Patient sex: F
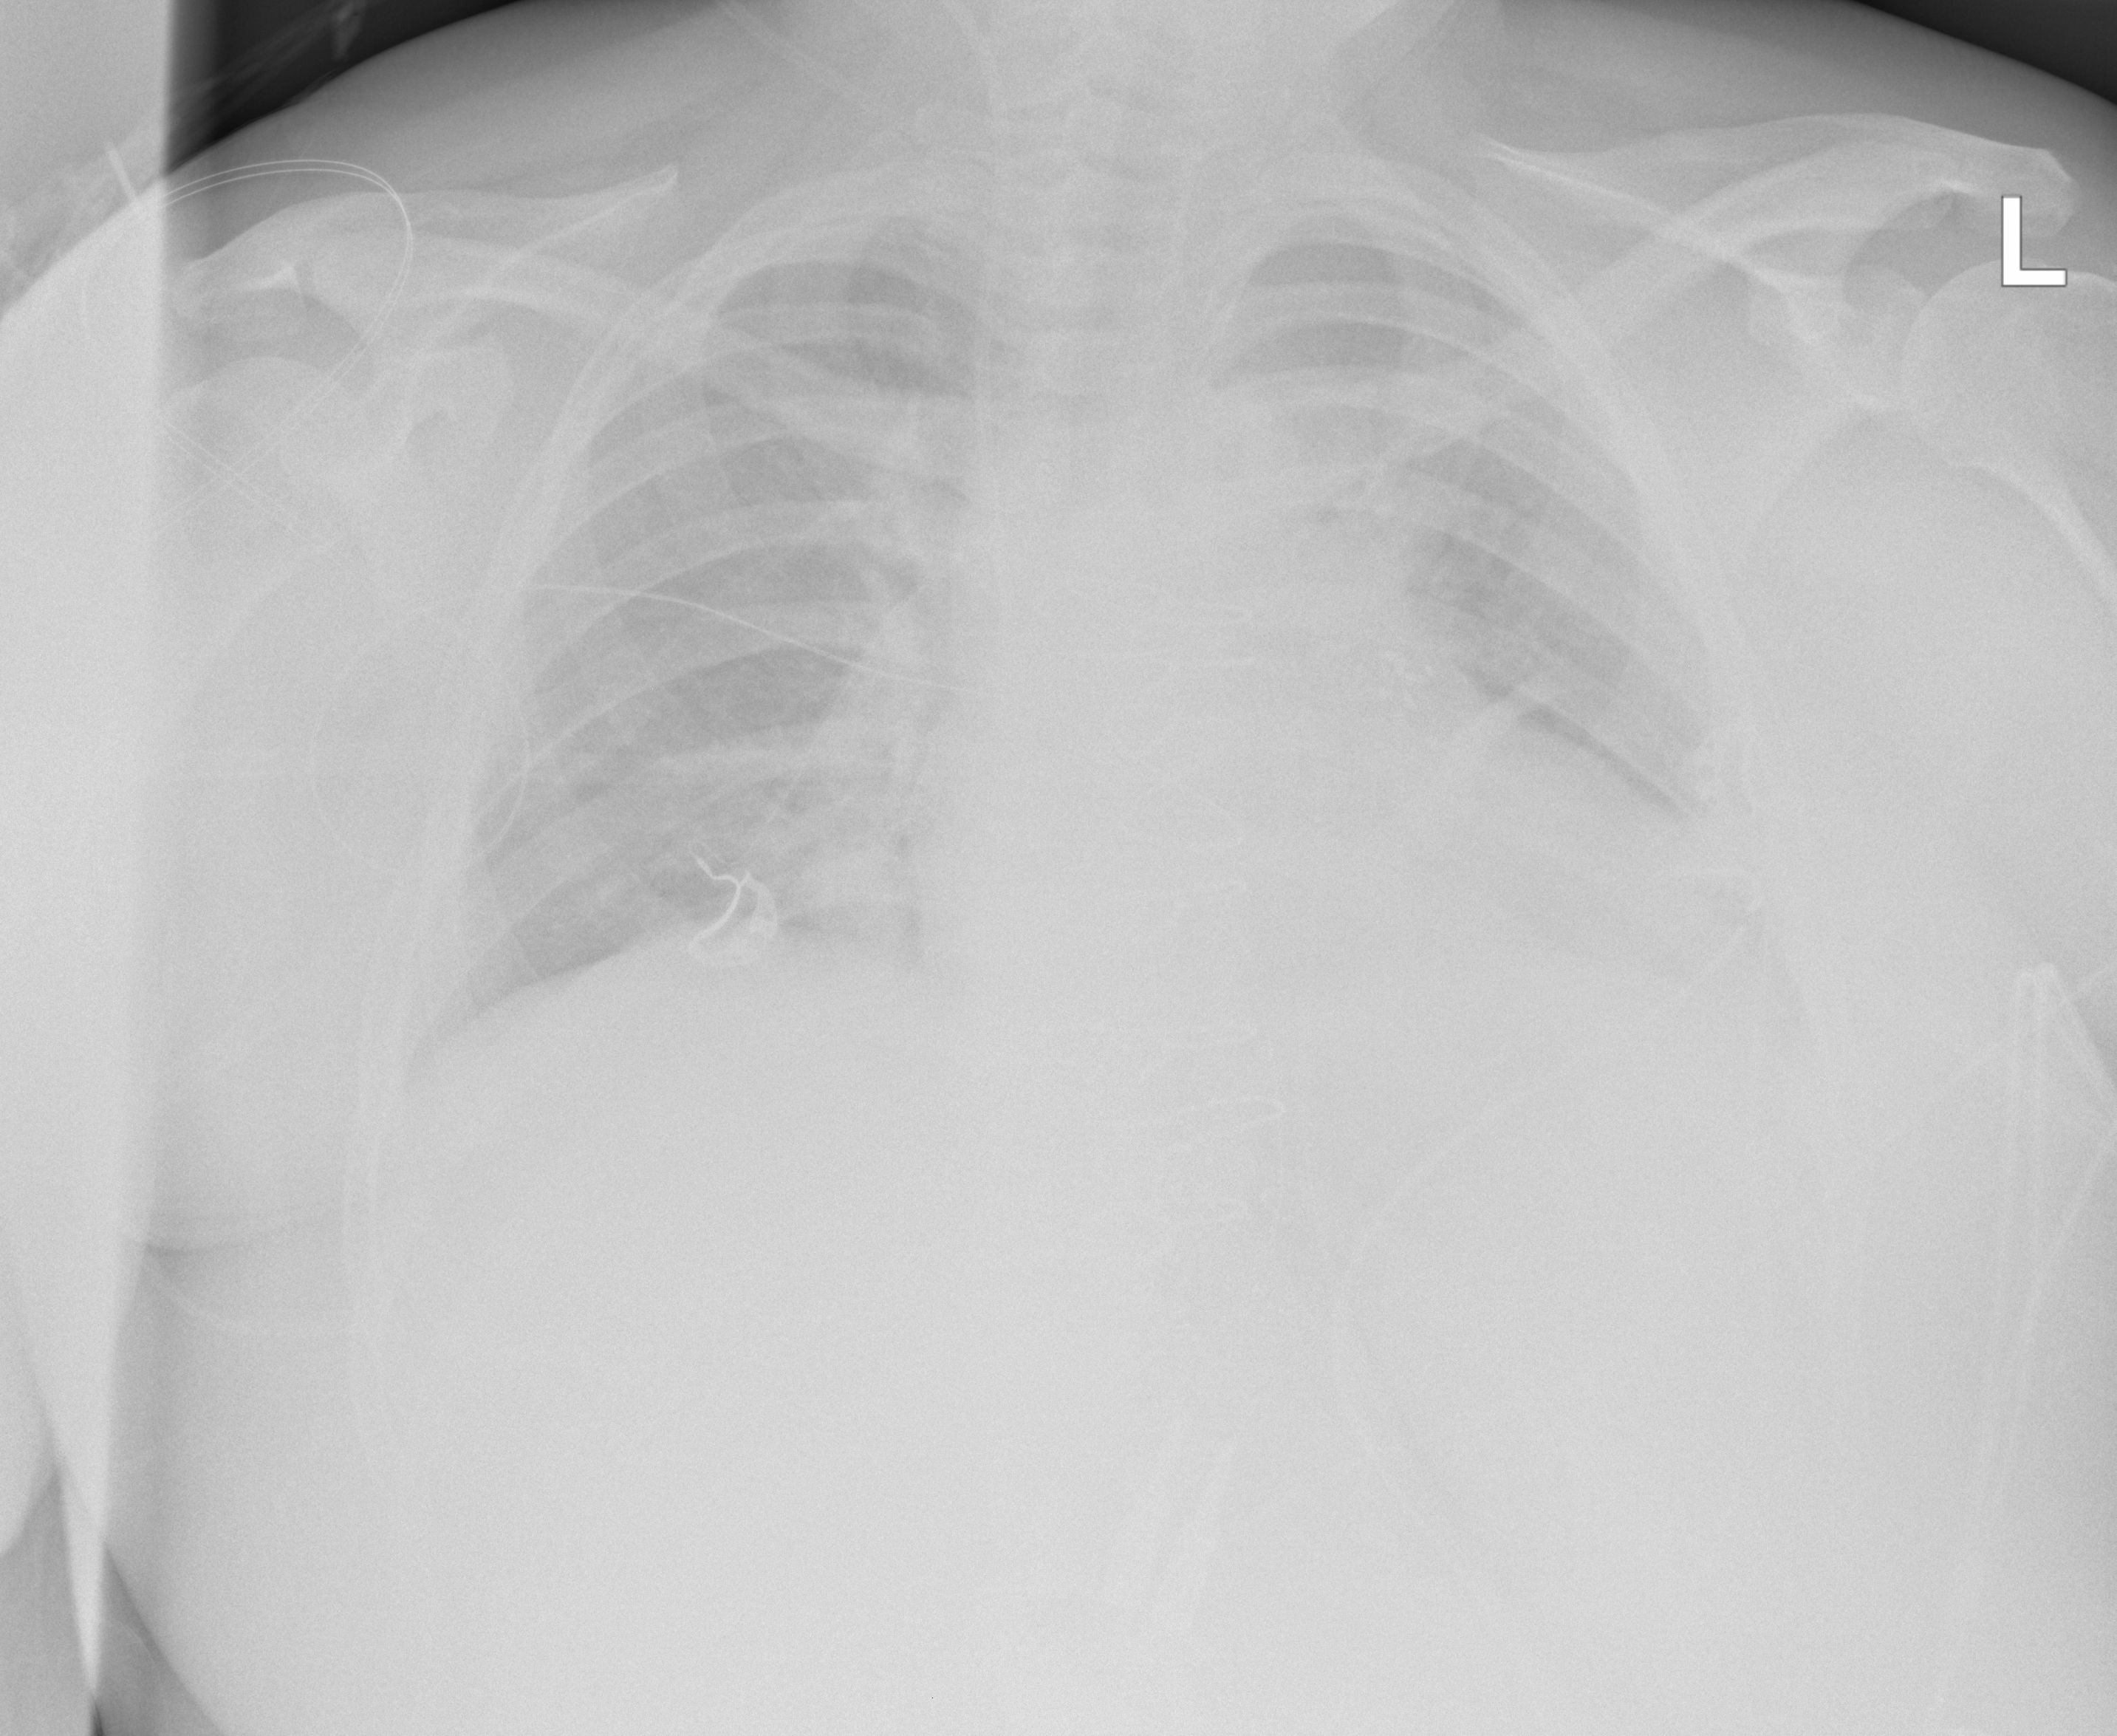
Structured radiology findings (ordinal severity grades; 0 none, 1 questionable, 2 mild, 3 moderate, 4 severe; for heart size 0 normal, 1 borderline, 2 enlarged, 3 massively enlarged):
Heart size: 2
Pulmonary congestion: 1
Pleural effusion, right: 0
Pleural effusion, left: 2
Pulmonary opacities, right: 0
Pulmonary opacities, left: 0
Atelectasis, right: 1
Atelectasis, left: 2